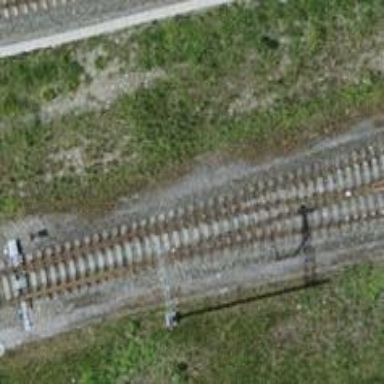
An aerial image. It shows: Railway switch.